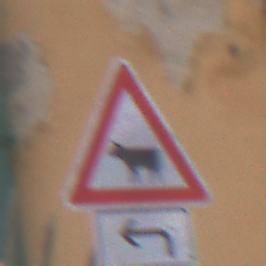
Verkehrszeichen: ViehtriebRechts
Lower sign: RichtungsangabeDurchPfeile2
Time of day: Midday
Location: Outdoor (Urban)
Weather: Overcast
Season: NotSpecified
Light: Natural